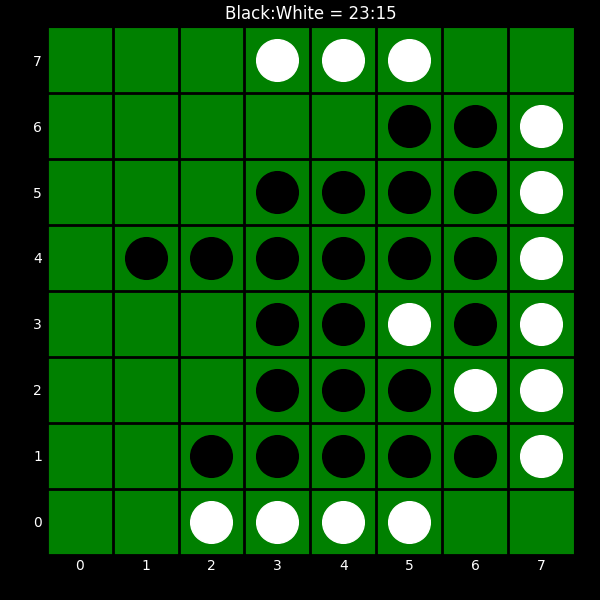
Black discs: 23
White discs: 15